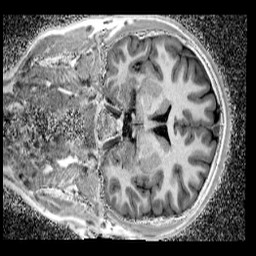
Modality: UNIT1_denoised
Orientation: coronal
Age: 12
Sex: male
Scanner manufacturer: siemens
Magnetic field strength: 3 T
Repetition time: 4 s
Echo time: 0.00299 s